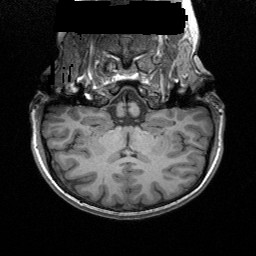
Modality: T1w
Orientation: sagittal